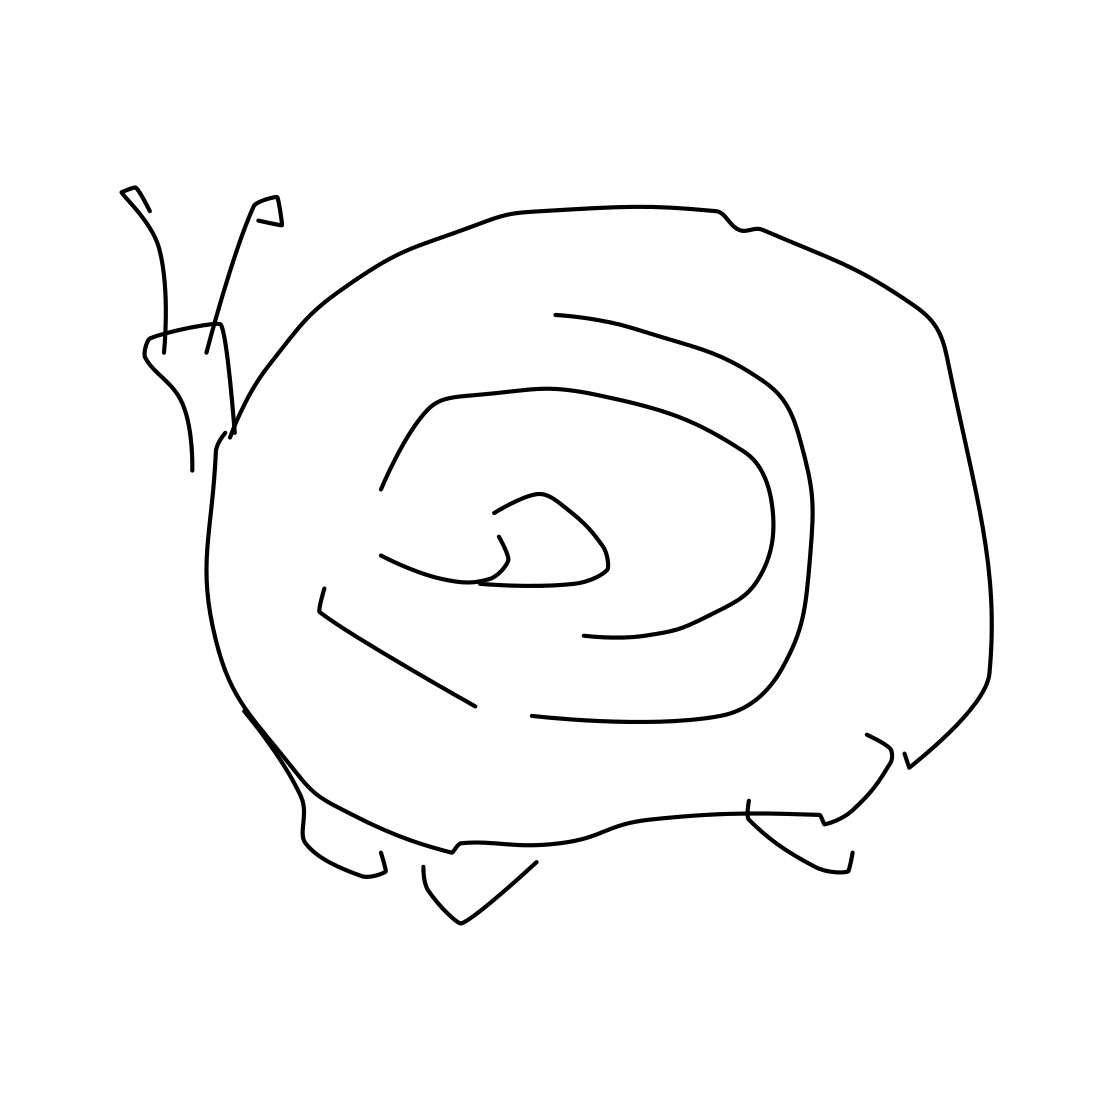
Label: snail